Aerial crown-view tile of a tropical tree (Barro Colorado Island, Panama), acquired 20241112:
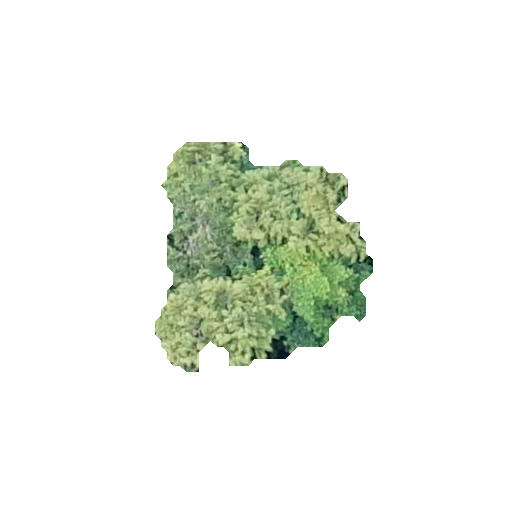
Species: Quararibea stenophylla
GBIF accepted scientific name: Quararibea stenophylla
Crown area: 56.486 m²